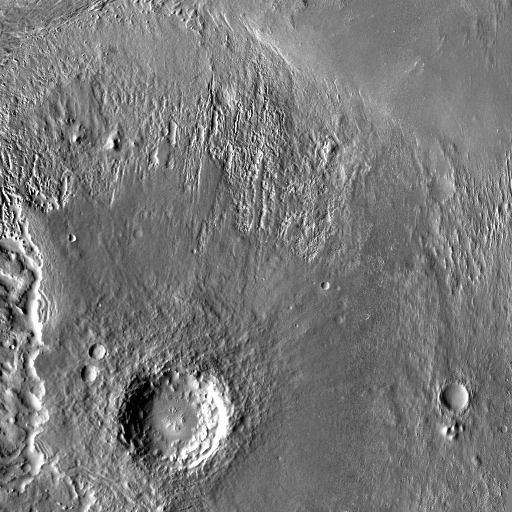
Crater classes present: Background, Other